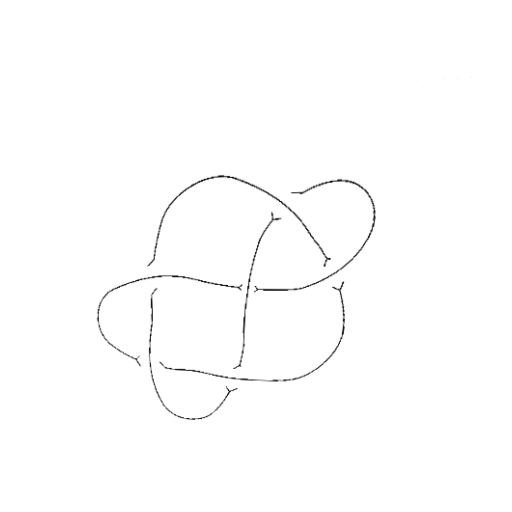
Crossing number: 6